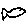
Label: fish